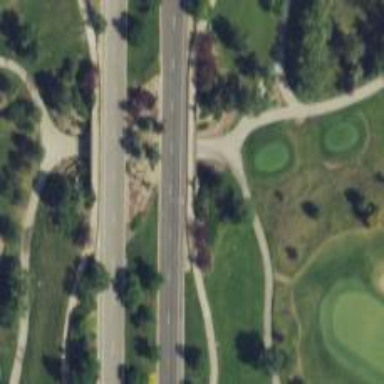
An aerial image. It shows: Footway along golf cart path.